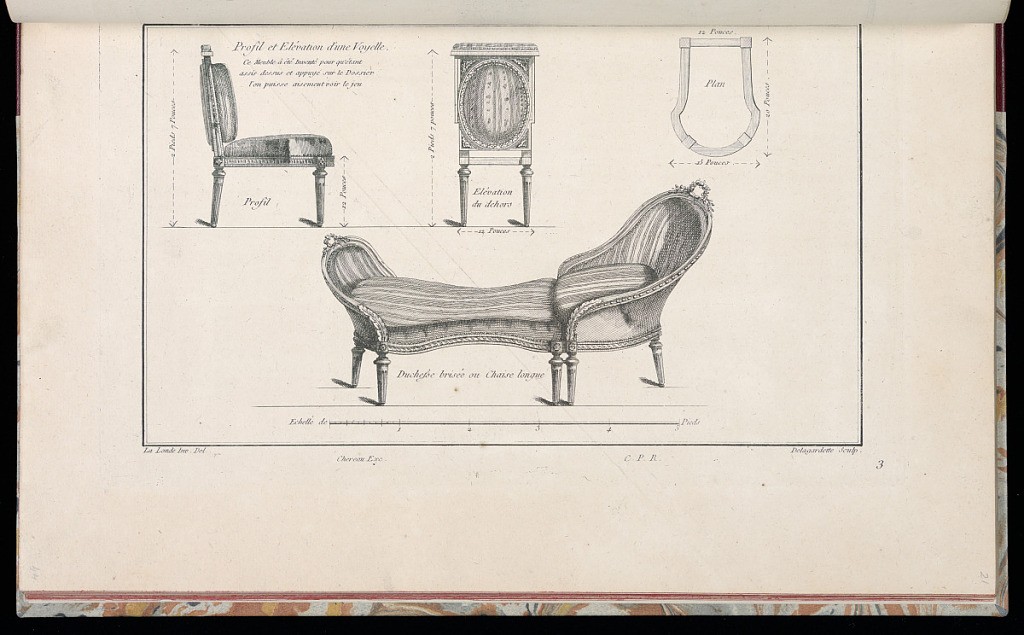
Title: Profil et Elévation d'une Voyelle [et] Duchesse brisée ou Chaise longue
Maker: Richard de Lalonde, French, active 1780–96
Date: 1775-1788
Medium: Etching on off-white laid paper
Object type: Print
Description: Profile of a Voyelle chair, as well as an elevation of the chair back and a plan of its seat. This type of chair was used for game playing, where an individual could kneel on the seat and lean against the back to better see the table where games were being played. The plate also features a design for a long lounging chair. The plate is signed and numbered.